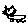
Label: cat